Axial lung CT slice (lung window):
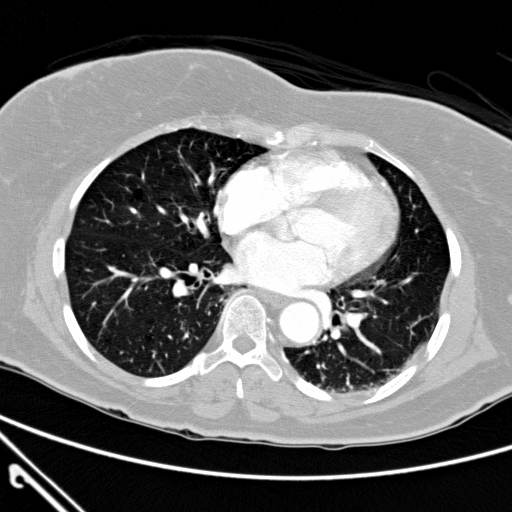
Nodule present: no